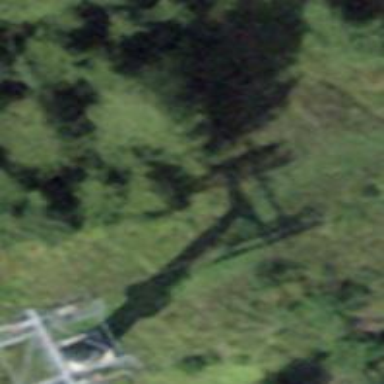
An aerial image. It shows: Pylon for aerialway.